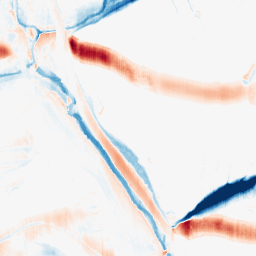
Category: morphological
Decomposition family: morphological_ellipse
Decomposition parameters: operation: average
width: 30
height: 5
Upsampling method: edge_directed
Upsampling parameters: scale: 4
Upsampling scale: 4